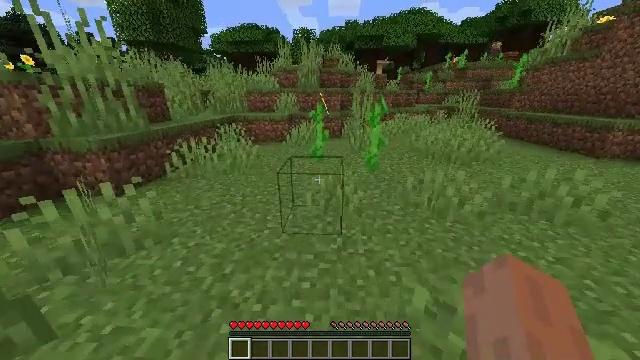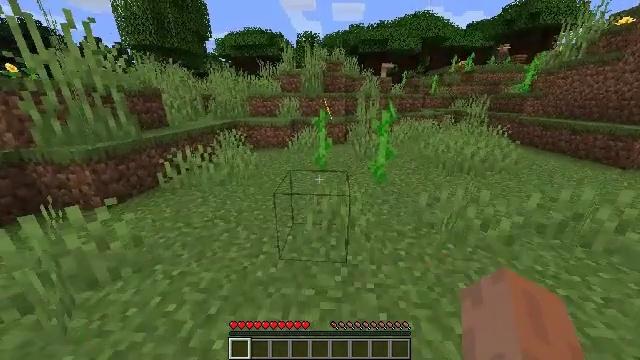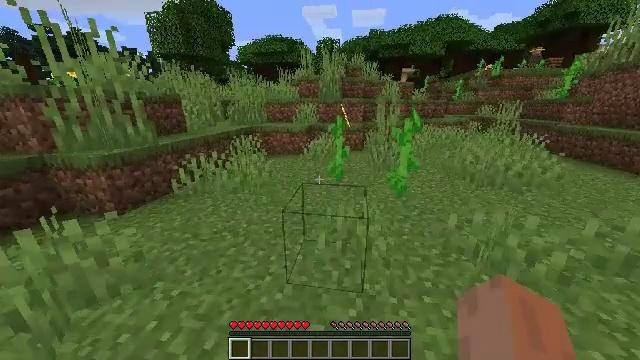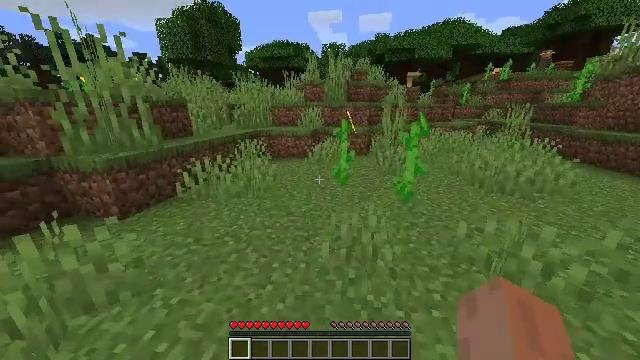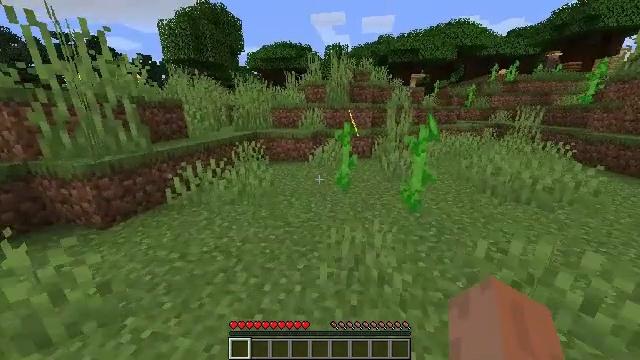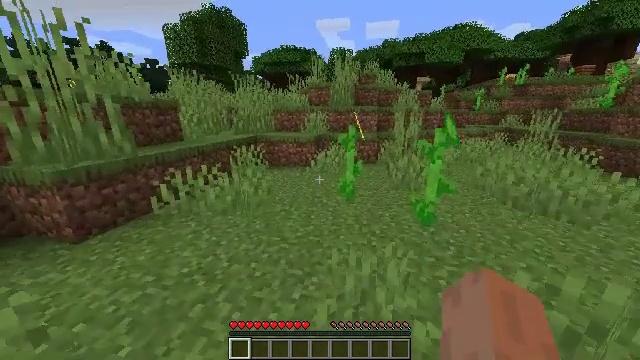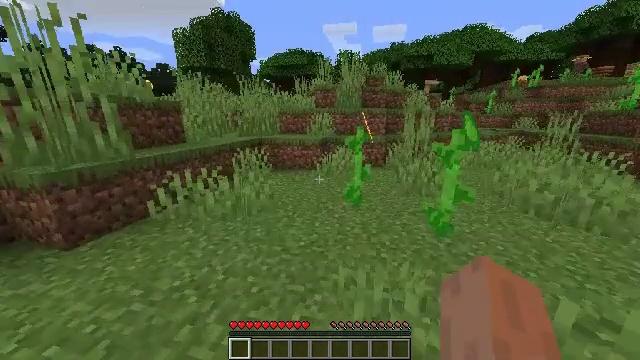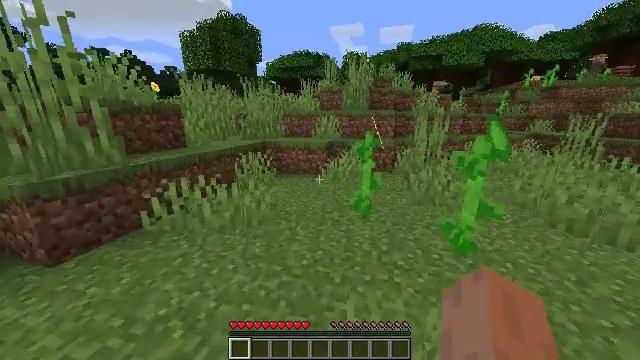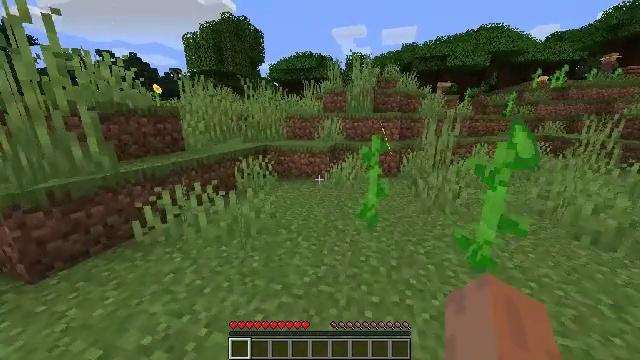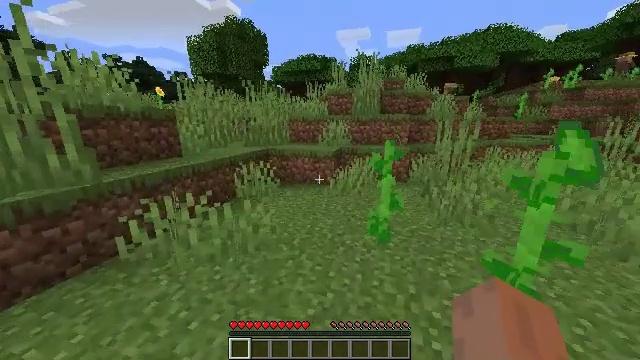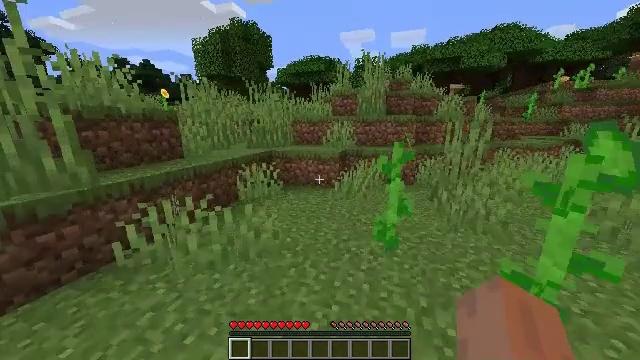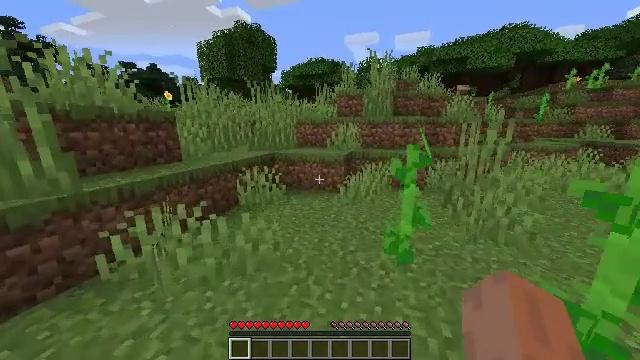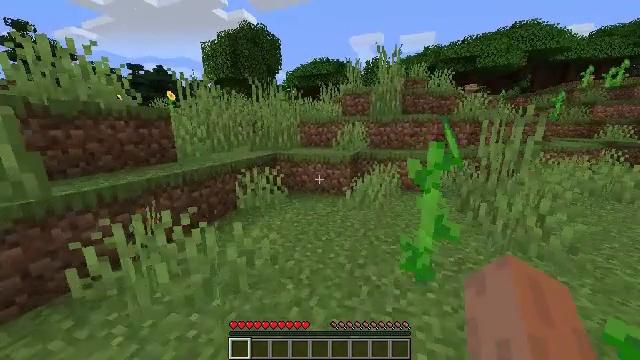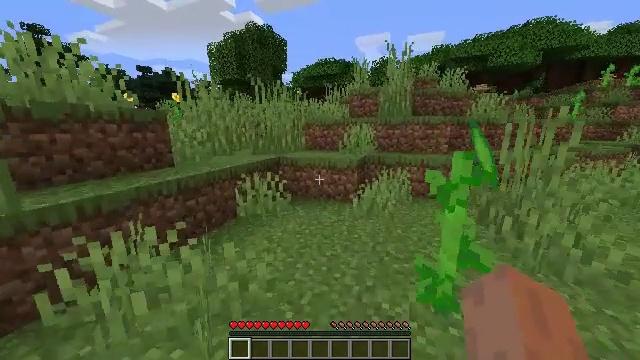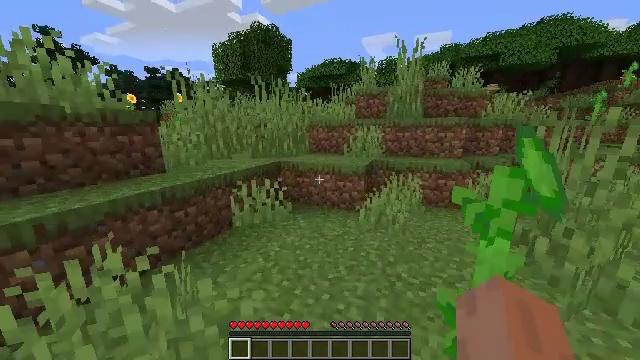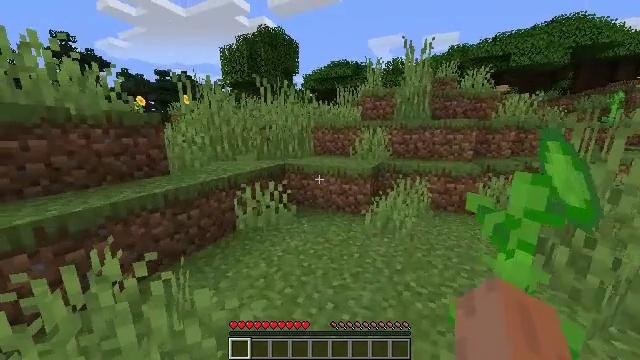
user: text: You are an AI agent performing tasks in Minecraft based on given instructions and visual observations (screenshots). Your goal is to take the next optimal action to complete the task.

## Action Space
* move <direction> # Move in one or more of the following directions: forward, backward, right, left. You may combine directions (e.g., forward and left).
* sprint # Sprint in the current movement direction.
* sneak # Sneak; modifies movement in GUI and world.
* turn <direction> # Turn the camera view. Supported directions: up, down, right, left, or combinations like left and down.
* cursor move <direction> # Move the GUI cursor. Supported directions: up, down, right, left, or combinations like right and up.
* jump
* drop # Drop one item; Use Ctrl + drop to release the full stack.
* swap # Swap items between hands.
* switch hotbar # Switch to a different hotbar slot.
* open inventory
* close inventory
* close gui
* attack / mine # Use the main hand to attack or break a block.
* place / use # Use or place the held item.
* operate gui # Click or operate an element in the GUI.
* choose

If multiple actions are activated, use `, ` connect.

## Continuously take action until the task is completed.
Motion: motion action
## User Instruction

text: Retrieve oak planks from the wooden block.
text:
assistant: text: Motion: move forward, turn up
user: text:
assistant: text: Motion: move forward, turn left and up
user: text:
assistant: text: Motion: move forward, turn left
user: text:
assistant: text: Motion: move forward
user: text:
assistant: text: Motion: move forward, turn left
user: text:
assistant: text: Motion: move forward, turn left
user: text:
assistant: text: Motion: move forward, turn left
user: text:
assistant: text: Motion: move forward
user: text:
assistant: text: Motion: move forward, turn left
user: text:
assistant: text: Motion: move forward, turn left
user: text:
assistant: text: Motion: move forward, turn left
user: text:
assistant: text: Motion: move forward, turn left
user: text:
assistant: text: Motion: move forward, turn left
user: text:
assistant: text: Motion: move forward, turn left
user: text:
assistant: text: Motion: move forward, turn left
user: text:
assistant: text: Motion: move forward, turn left
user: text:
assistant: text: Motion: move forward
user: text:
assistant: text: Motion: move forward
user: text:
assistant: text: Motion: move forward
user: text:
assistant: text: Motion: move forward
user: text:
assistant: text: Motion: move forward
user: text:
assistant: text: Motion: move forward, jump
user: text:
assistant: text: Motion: move forward, jump
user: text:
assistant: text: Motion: move forward, jump
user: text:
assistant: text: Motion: move forward, jump
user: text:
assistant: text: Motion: move forward, jump
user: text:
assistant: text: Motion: move forward, turn left
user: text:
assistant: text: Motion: move forward
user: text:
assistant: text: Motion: move forward, turn right and up
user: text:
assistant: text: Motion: move forward, turn right, jump